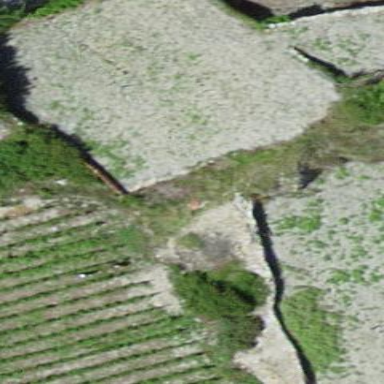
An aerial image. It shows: Vineyard with grape crops.